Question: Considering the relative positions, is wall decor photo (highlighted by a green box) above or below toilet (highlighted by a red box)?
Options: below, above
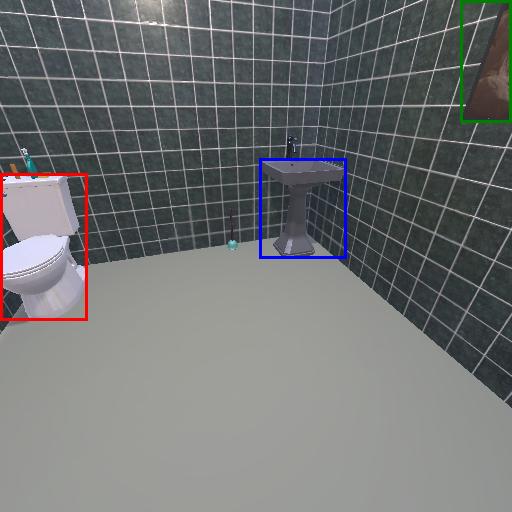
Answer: below